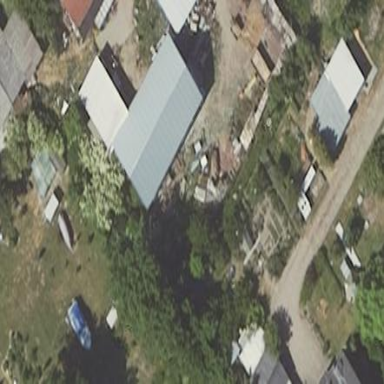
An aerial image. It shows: Shed.